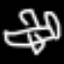
Label: airplane